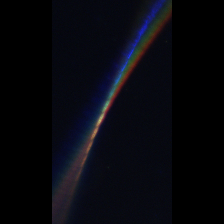
Taxon: Chaetoceros
Group: Diatoms